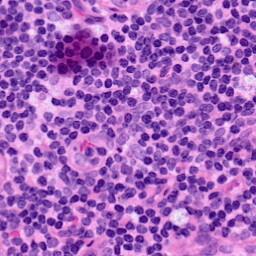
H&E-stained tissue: LymphNode